Field crop: maize
Growth stage: 2
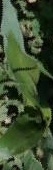
Species: maize